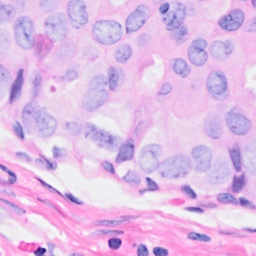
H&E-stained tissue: Breast